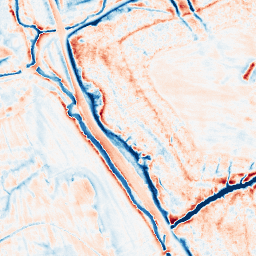
Category: edge_preserving
Decomposition family: anisotropic_diffusion
Decomposition parameters: iterations: 50
kappa: 10
gamma: 0.15
Upsampling method: regularized
Upsampling parameters: scale: 2
lambda_reg: 0.01
Upsampling scale: 2